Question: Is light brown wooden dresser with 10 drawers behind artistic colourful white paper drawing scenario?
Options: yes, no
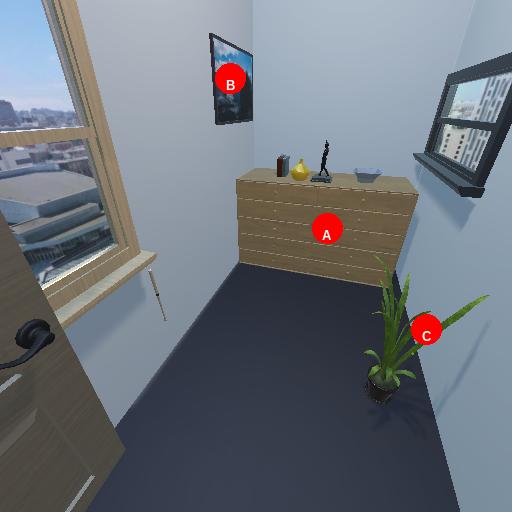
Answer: yes